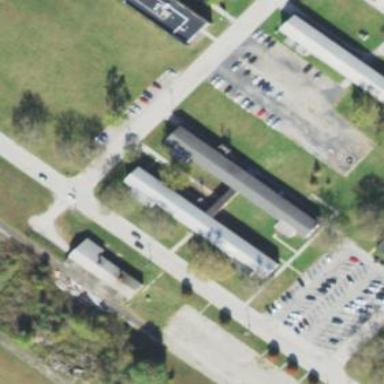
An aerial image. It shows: Dormitory building.